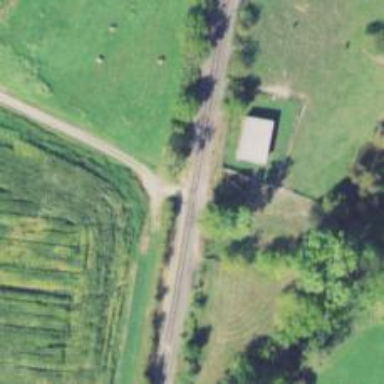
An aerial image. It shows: Railway level crossing.